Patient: sex M, age 37
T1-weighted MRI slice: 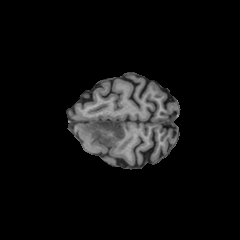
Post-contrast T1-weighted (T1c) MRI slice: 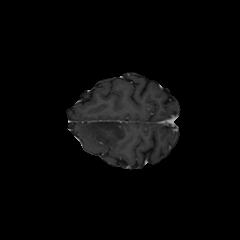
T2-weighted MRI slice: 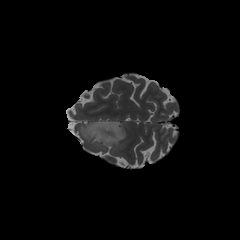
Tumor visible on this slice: yes
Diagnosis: Astrocytoma, IDH-mutant
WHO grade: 2